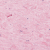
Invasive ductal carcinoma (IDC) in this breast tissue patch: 1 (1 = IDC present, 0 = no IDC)